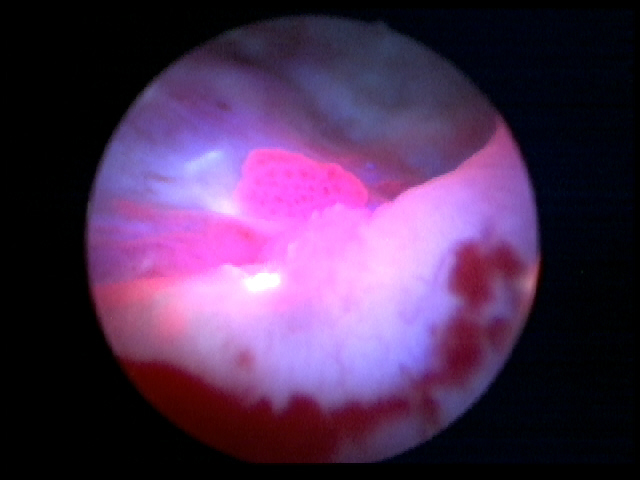
Modality: BLC
Class: Malignant
Subclass: LowGradePapillary
Lesion: L2
Stage: Ta
Morphology: Papillary
Bladder cancer association: Yes